Interaction volume radius: 10 \u00c5
Interaction volume height: 10 \u00c5
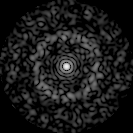
Disorder parameter: 0.8544